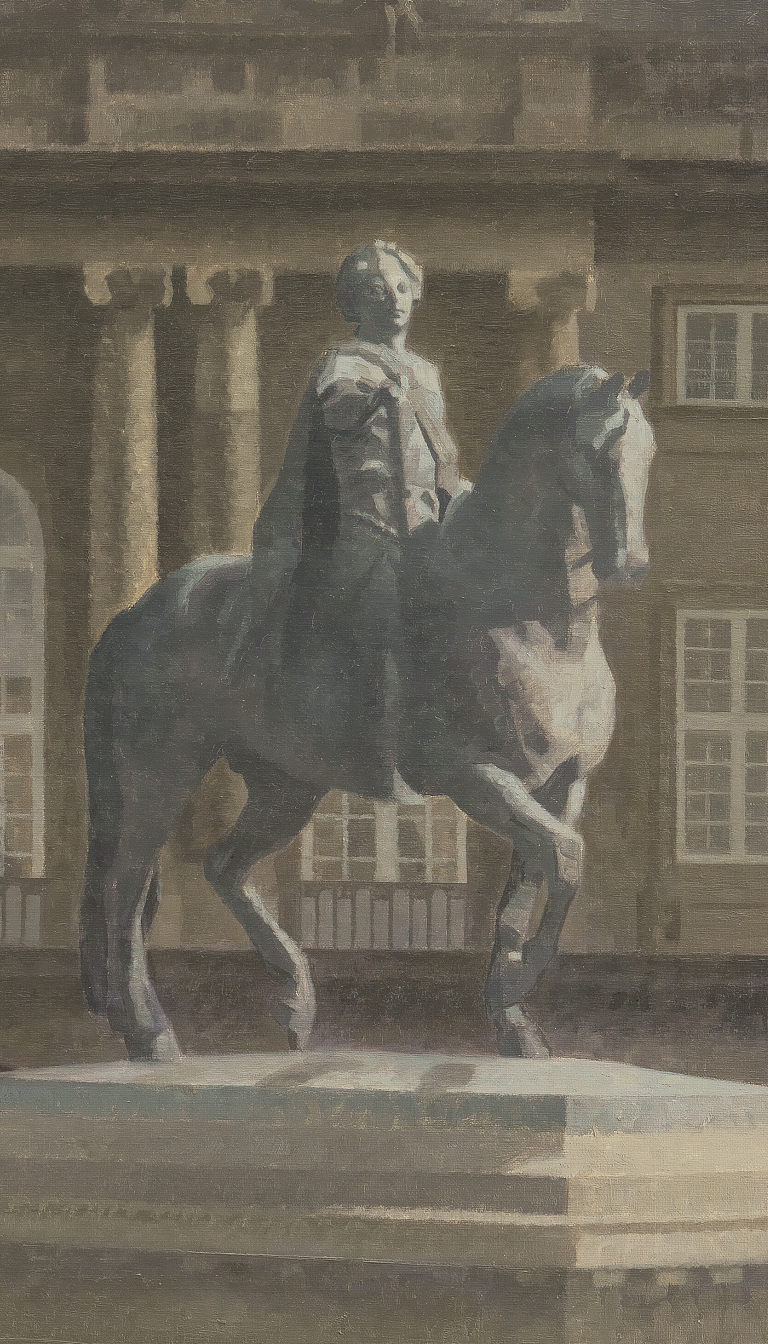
landscape painting, medium, overcast daylight, bronze equestrian statue of armoured rider, horse on stone pedestal, baroque palace facade with columns and windows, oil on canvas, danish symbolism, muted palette